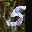
Label: 5